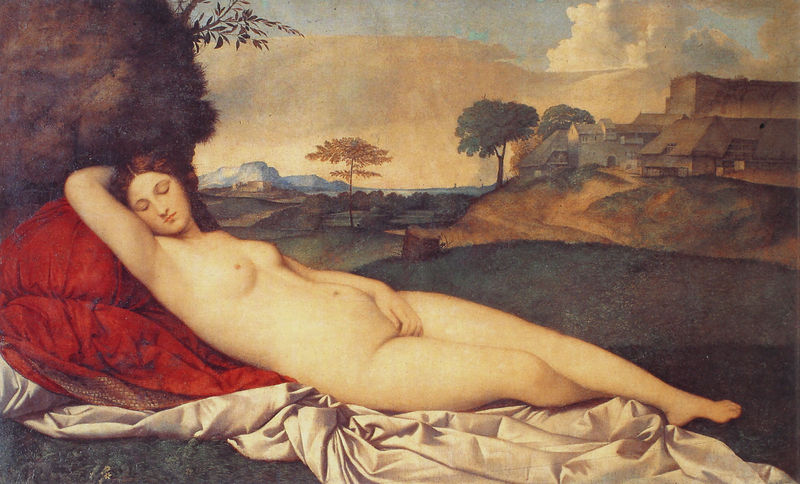
Titel: Venere dormiente (Schlafende Venus)
Künstler: Giorgione
Institution: Dresden, Gemäldegalerie Alte Meister
Schlagwörter: akt, baum, berg, blau, felsen, gemälde, hand, himmel, nackt, schlaf, wasser, wolken, bäume, landschaft, stadt, blumen, frau, haus, rot, tuch, wolke, malerei, blass, gesicht, feld, horizont, häuser, hügel, haare, pose, decke, renaissance, brüste, füße, liegen, schlafend, italien, berge, fels, dorf, kissen, faltenwurf, laken, liegend, scham, traum, landscape, venus, verblauung, pinie, asleep, giorgione, vorn